Question: I'm going crazy because I have been using Codeigniter for ages now and I cannot seem to load a model in my view.
This is what I have done. Model code ():
'''
<?php
class Changelog extends CI_Model {
function __construct() {
parent::__construct();
$this->load->database();
}
function get_list() {
$query = $this->db->get('changelog');
return $query->result();
}
}
/* Location: ./application/models/changelog.php */
'''
This is my controller ():
'''
<?php if ( ! defined('BASEPATH')) exit('No direct script access allowed');
class Explore extends CI_Controller {
public function index() {
$this->load->view('include/header');
$this->load->view('home');
$this->load->view('include/footer');
}
public function changelog() {
$this->load->model('changelog');
$data['changelog_row'] = $this->changelog->get_list();
$this->load->view('include/header');
$this->load->view('explore/changelog', $data);
$this->load->view('include/footer');
}
}
/* Location: ./application/controllers/explore.php */
'''
I get a Codeigniter notice telling me and a PHP error, .
Here is what I did
- - - -
Everything works correctly, maybe it's just me being a little tired, but if someone could help me out i'd love that :)
---
After some tests I found out the error is in the
'''
$data['changelog_row'] = $this->Changelog->get_list();
'''
line of my code. I have no idea what the problem is. Case sensitivity is fine (also tried many combinations of lowercase/uppercase), and even if I create another function with different name (e.g. foo()) with a normal echo inside I get the SAME error but referring to that function.
Here is a screen

---
Something incredible happened: if I add the 'changelog' model in the , it seems it can actually load it. What is going on? I used this code already in many applications without a problem.
Another test I did: if I write
'''
public function __construct() {
parent:: __construct();
$this->load->model('changelog');
}
'''
In the controller or just add in the changelog function like
'''
public function changelog() {
parent:: __construct();
$this->load->model('changelog');
$data['changelog_data'] = $this->changelog->get_list();
$this->load->view('include/header');
$this->load->view('explore/changelog', $data);
$this->load->view('include/footer');
}
'''
It works O_o. But why? I changed the topic title, now everything is around my inability to load my model in the controller's functions.
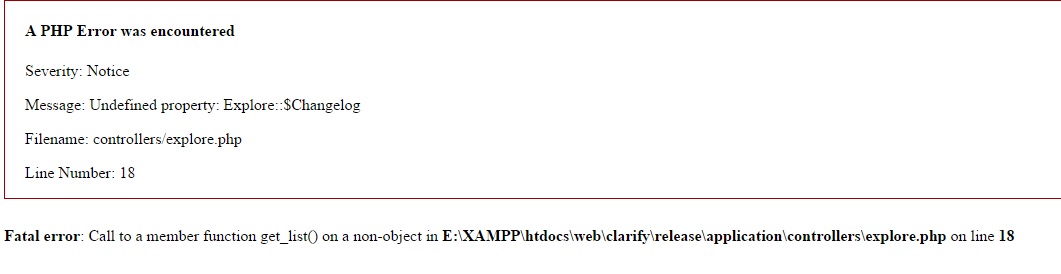
Answer: After many hours of test and messing up with everything, INCLUDING configuration files... I DID IT!
It was something totally above models and controllers, it was something about the hooks I called. In fact, I have a hook called languageloader.php written like this:
'''
class LanguageLoader extends CI_Controller {
public function initialize() {
$ci =& get_instance();
$site_lang = $ci->session->userdata('site_lang');
if (!empty($site_lang)) {
$ci->lang->load('text', $site_lang);
} else {
$ci->lang->load('text', 'english');
}
}
}
'''
In my hooks file it was loaded like:
'''
$hook['post_controller_constructor'] = array(
'class' => 'LanguageLoader',
'function' => 'initialize',
'filename' => 'languageloader.php',
'filepath' => 'hooks',
);
'''
Since I was using , referring to CI doc files it is
> Called immediately after your controller is instantiated, but prior to
any method calls happening.
I believe that doing something like my $ci =& get_instance(); I couldn't instance my damn model. I fixed it by changing the hook to
'''
$hook['pre_controller']
'''
I didn't think it could have been something about the hooks and that was the reasons why I didn't post it. Thanks to everyone who tried to help me out in the while. I hope this helped someone else who was in my same trouble!